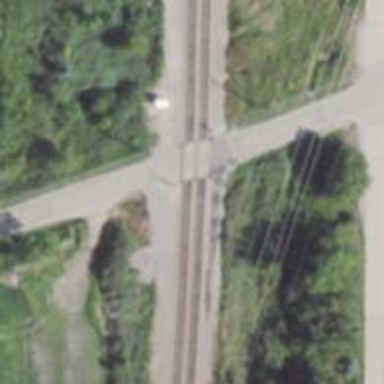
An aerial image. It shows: Level crossing along the railway.